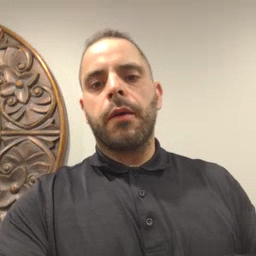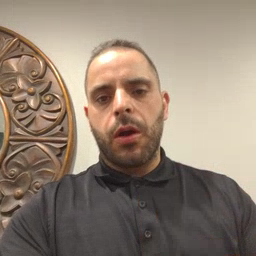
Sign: fall